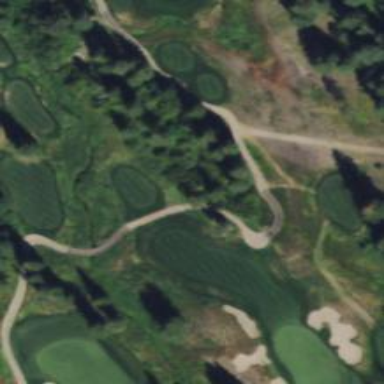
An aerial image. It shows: Path designated for golf carts.